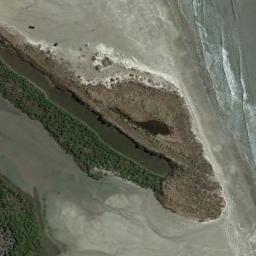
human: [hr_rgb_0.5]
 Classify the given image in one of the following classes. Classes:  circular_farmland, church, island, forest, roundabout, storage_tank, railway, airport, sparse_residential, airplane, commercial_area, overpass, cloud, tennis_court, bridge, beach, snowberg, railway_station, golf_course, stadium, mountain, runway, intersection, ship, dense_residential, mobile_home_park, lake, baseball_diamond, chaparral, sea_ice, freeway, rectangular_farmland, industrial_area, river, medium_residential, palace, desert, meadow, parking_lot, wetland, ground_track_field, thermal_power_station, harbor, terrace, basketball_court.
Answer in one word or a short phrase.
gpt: wetland